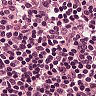
Metastatic tissue present: no